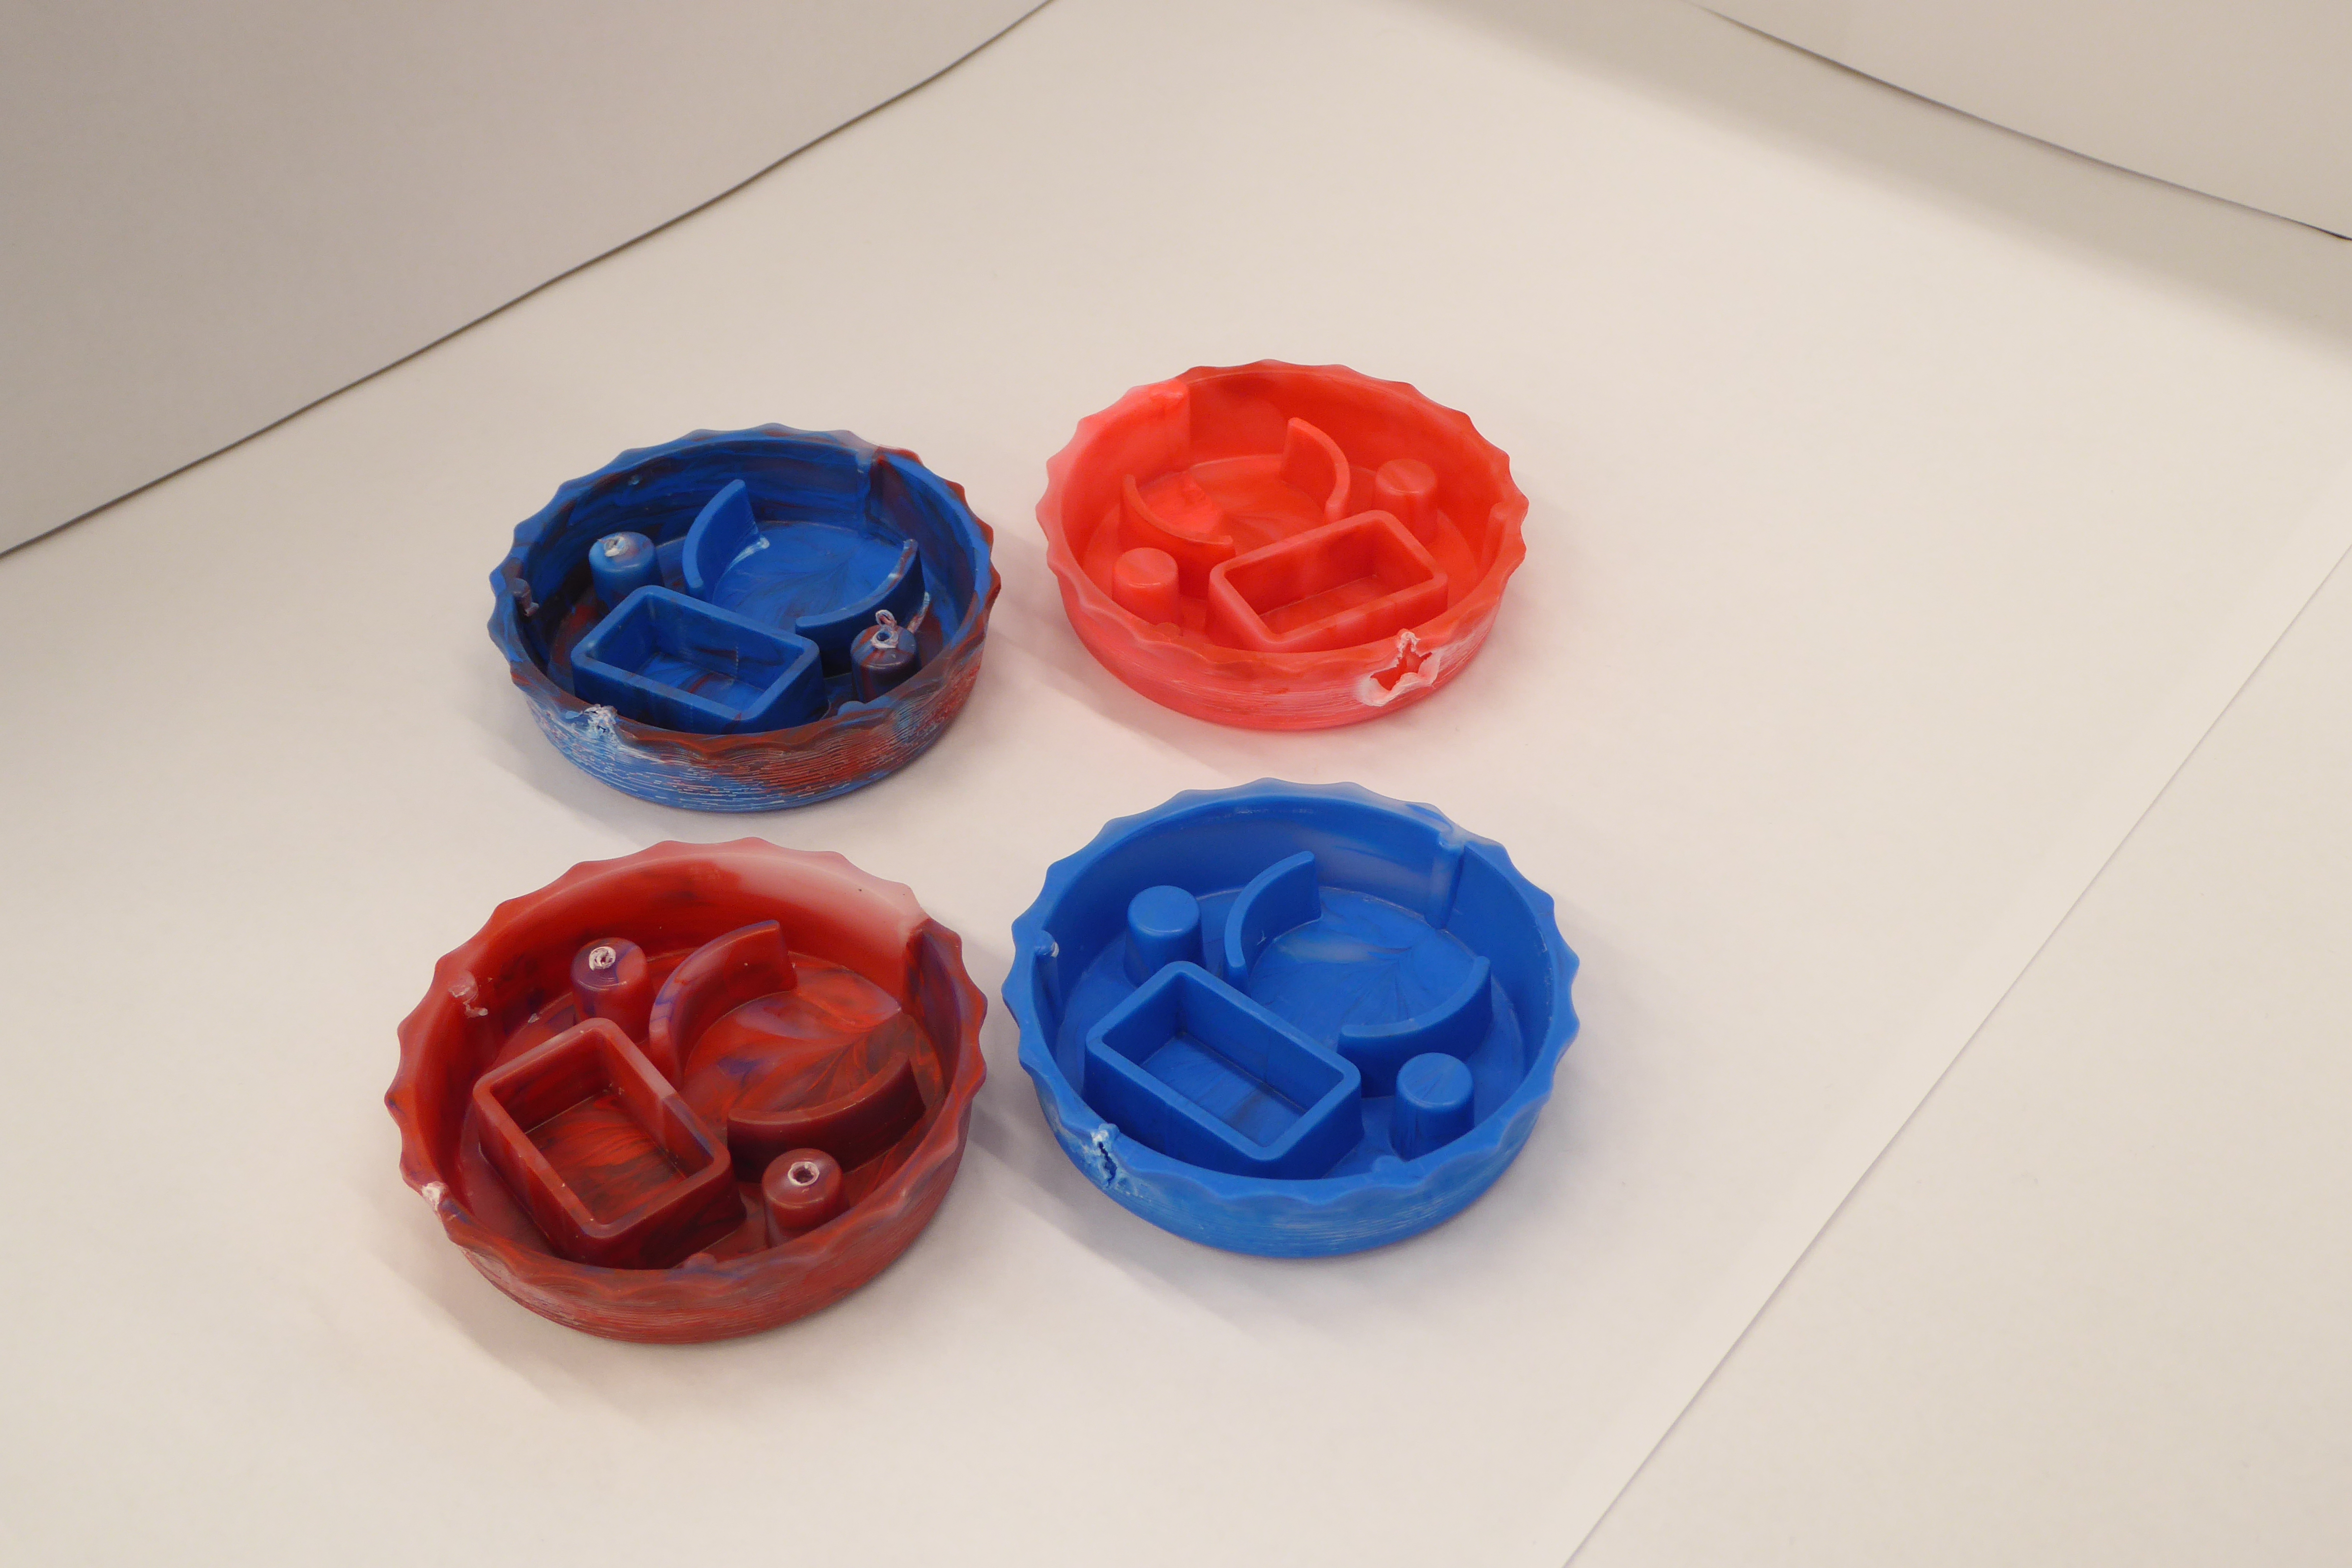
Label: Bottle Opener - Cover